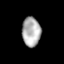
Tissue: skin
Cell type: Epithelial cells
Senescence score: 0.2392
Nuclear area (px): 534
Mean DAPI intensity: 174.32